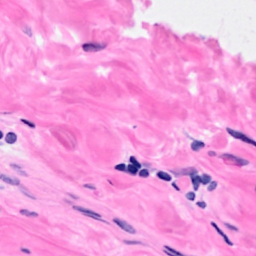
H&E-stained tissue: Breast